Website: walmart
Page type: cart
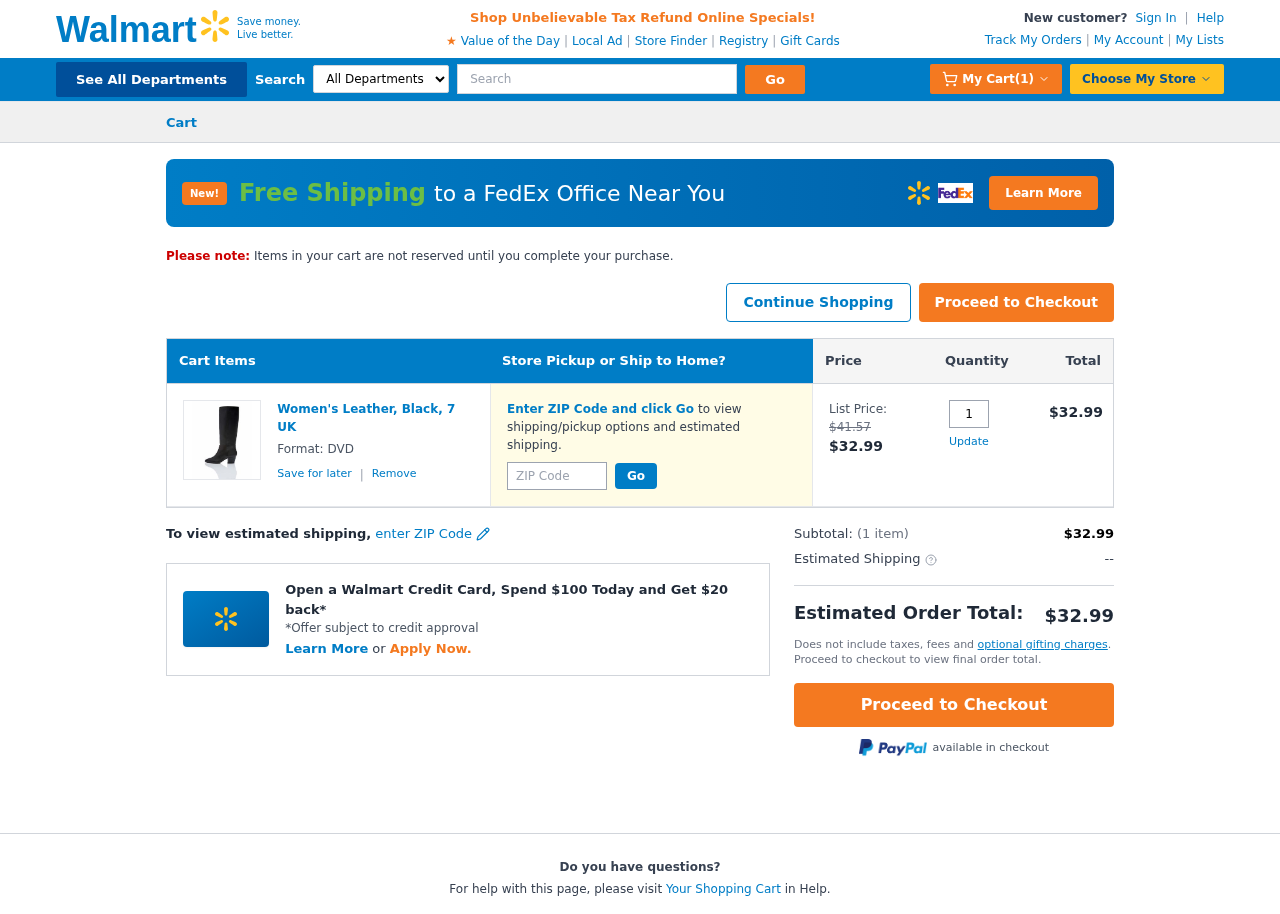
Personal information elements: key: PII_POSTCODE
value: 56465
Product elements: key: PRODUCT1_NAME
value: Women's Leather, Black, 7 UK
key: PRODUCT1_PRICE
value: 32.99
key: PRODUCT1_QUANTITY
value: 1
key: PRODUCT1_ORIGINAL_PRICE
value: $41.57
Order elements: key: ORDER_NUM_ITEMS
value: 1
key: ORDER_SUBTOTAL
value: $32.99
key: ORDER_TOTAL
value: $32.99
Search elements: key: HEADER_SEARCH
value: Search